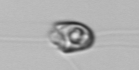
Label: flagellate_morphotype1